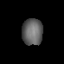
Tissue: lung
Cell type: Endothelial cells
Senescence score: 0.5609
Nuclear area (px): 548
Mean DAPI intensity: 96.797